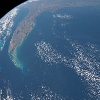
Label: water